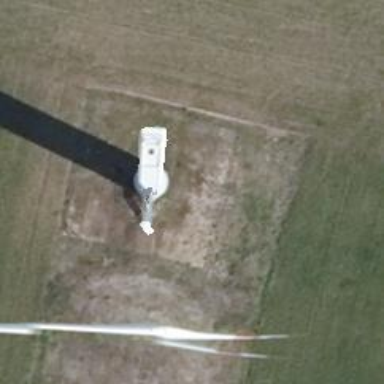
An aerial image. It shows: Wind generator of the horizontal axis type made by Vestas.